Question: I'm fairly new to Java and coding, but up until this point in the Java material, I haven't ran into any problems. What I really can't wrap my head around is how classes and methods actually work. I've been attempting to implement this over the last several hours to no avail:
Implement the class called Cylinder shown in UML below. The constructor accepts and initializes the radius and height for the Cylinder, while and allow them to be changed after object construction. The class also include methods that calculate and return the volume and surface area of the Cylinder. Lastly, it contains a method that returns the name of the shape, its radius, and its height. Create a main method which instantiates 4 Cylinder objects (any parameters), display them with 'toString()', change one parameter (your choice) in each, and display them again.
UML:

This is the code that I currently have:
'''
class Cylinder {
private double radius;
private double height;
// Method #1
private void rad (){
}
// Constructor
public Cylinder (double radius, double height){
this.radius = radius;
this.height = height;
}
// Method #2 for calculating volume.
double calcVolume (){
double volume = Math.PI * Math.pow(radius, 2) * height;
return volume;
}
// Method #3 for calculating surface area.
double calcArea (){
double area = (2 * Math.PI * radius * height) + (2 * Math.PI * Math.pow(radius, 2));
return area;
}
// toString method.
public String toString (){
StringBuilder sb = new Stringbuilder();
sb.append(radius).append(height);
return sb.toString();
}
}
'''
public class Murray_A03Q1 {
'''
public static void main(String[] args) {
Cylinder cylinder1 = new Cylinder(5, "can");
System.out.println(cylinder1);
Cylinder cylinder2 = new Cylinder(6, "cup");
Cylinder cylinder3 = new Cylinder(7, "jar");
Cylinder cylinder4 = new Cylinder(8, "paper roll");
}
'''
}
What I really don't understand is how to use the 'get' and 'set' methods. Additionally, I'm not completely sure how to implement the toString method.
The following errors that I can't figure out how to correct are:
1. The constructor Cylinder() is undefined for - Cylinder cylinder1 = new Cylinder();
2. Stringbuilder can't be resolved to a type for - StringBuilder sb = new Stringbuilder();
Thank you for your help!
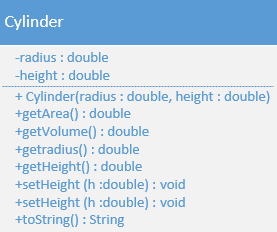
Answer: > What I really don't understand is how to use the 'get' and 'set' methods.
The purpose of getters and setters is for encapsulation. They allow you to get or set the values of the class' variables without having to declare them as being public.
For example, if you were to have
'''
public double radius;
public double height;
'''
You will be able to access them as
'''
cylinder1.radius = 1;
cylinder2.height = 10;
int a = cylinder3.radius;
int b = cylinder3.height + cylinder4.radius;
'''
etc.
Now if instead we had
'''
private double radius;
private double height;
'''
The above code will fail. Which is why we need getters and setters. As the names imply, getters "get" the variable.
'''
public double getHeight() {
return height;
}
'''
While setters "set" the variable.
'''
public void setHeight(double height) {
this.height = height;
}
'''
As for we do it this way, <URL>
> Additionally, I'm not completely sure how to implement the toString method.
As for how to implement the 'toString()' method, all it has to do is return a 'String'. But as for what the 'String' contains, there is no hard rule for that. A good start would be to return the radius and height, like you have done.
> The constructor Cylinder() is undefined for - Cylinder cylinder1 = new Cylinder();
Your constructor is 'public Cylinder (double radius, double height)'. However, you are trying to make a cylinder that's an 'int' and a 'String'.
'''
Cylinder cylinder1 = new Cylinder(5, "can");
'''
Either
- 'public Cylinder(double radius, String name);'- The instantiate your Cylinders with two doubles, a radius and a height.
e.g.'''
Cylinder cylinder1 = new Cylinder(1.0, 2.0);
'''
> Stringbuilder can't be resolved to a type for - StringBuilder sb = new Stringbuilder();
The only problem here is that you forgot to capitalize the 'b'. It's 'StringBuilder' not 'Stringbuilder'.